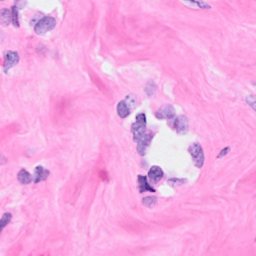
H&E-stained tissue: Breast